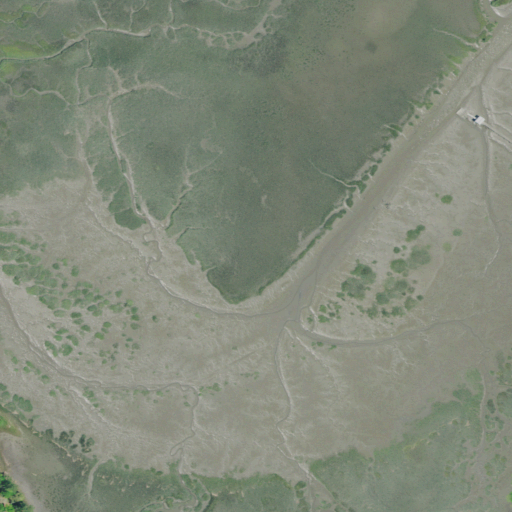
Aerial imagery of cape in South Carolina named Needle Point containing open water, herbaceous wetlands, woody wetlands, and evergreen forest